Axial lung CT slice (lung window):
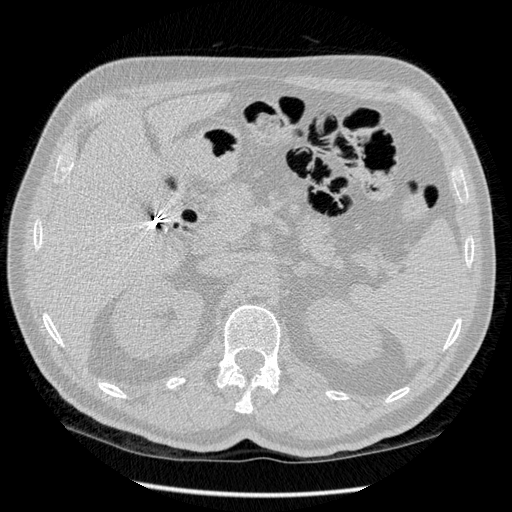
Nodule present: no